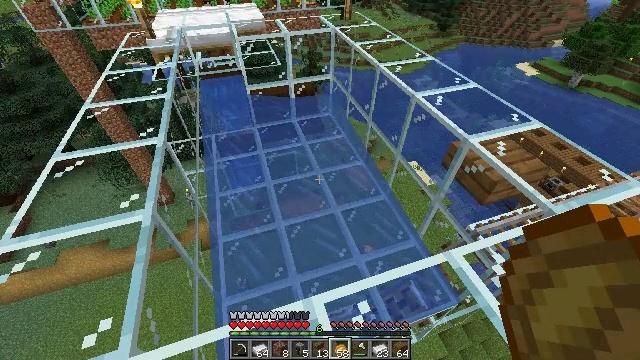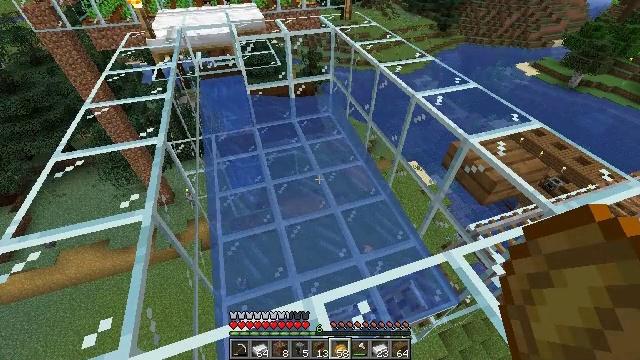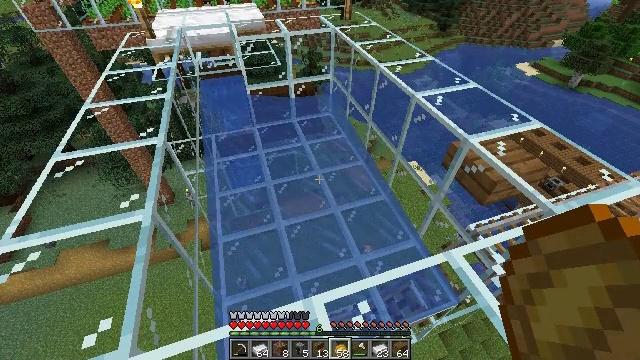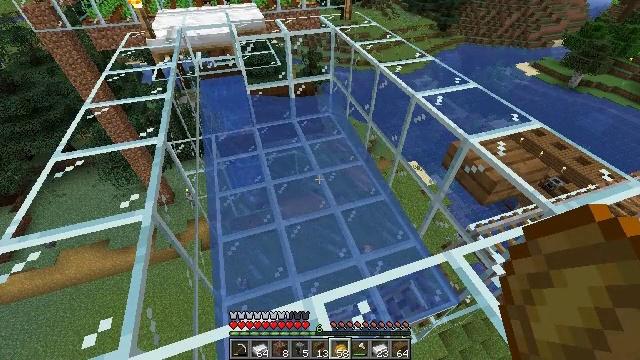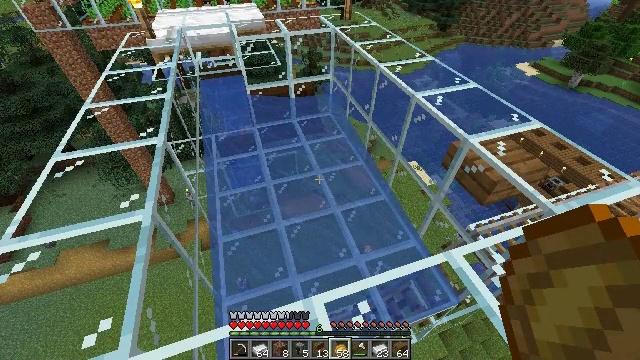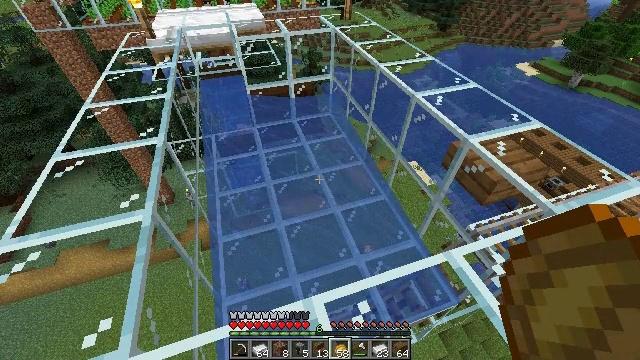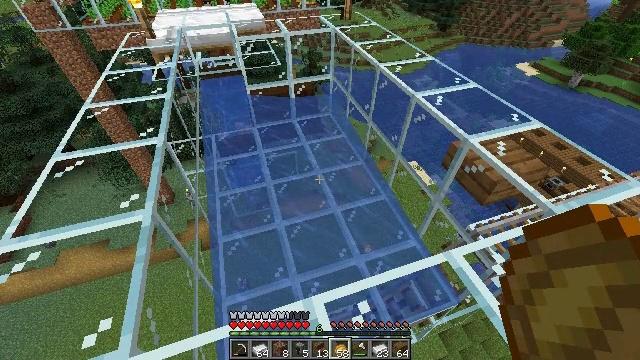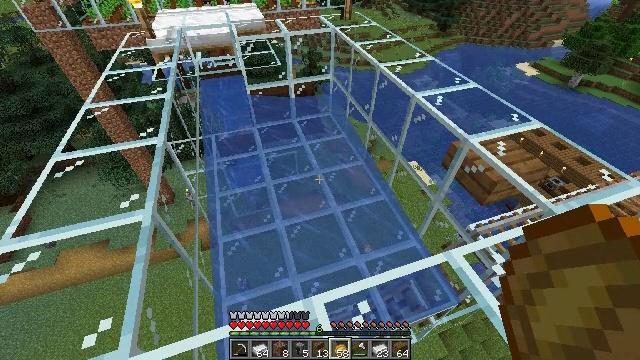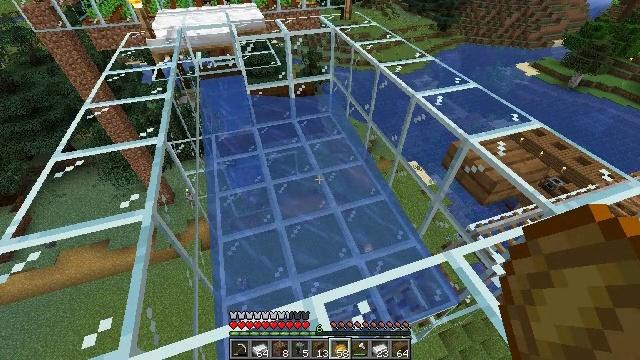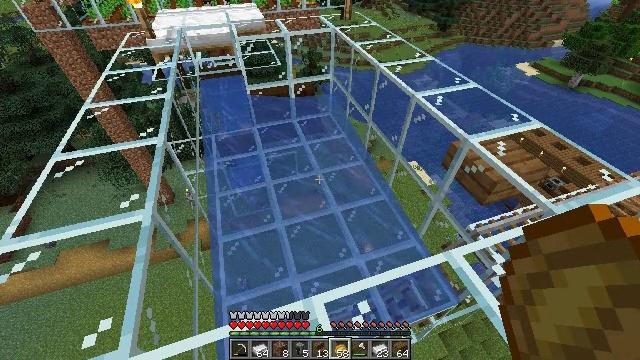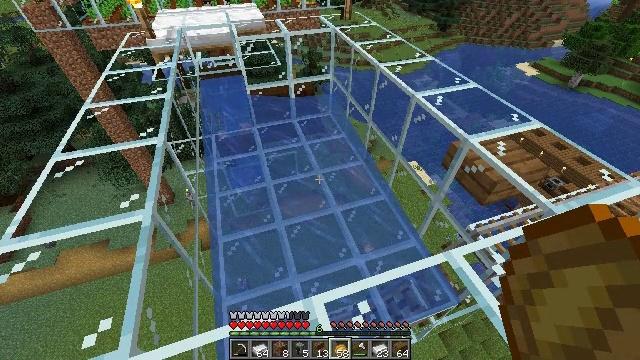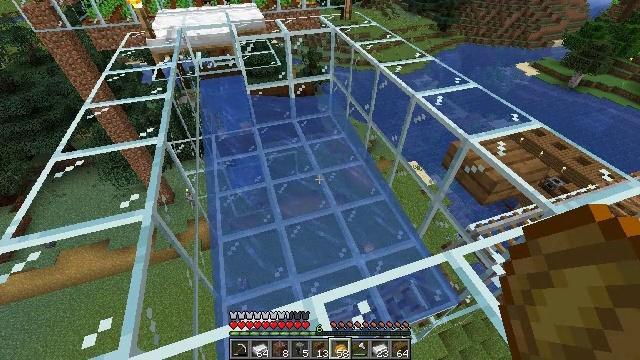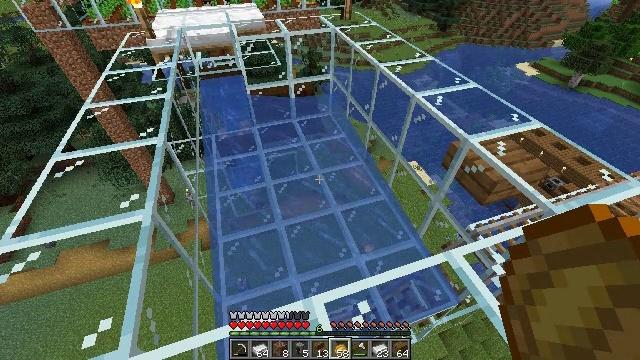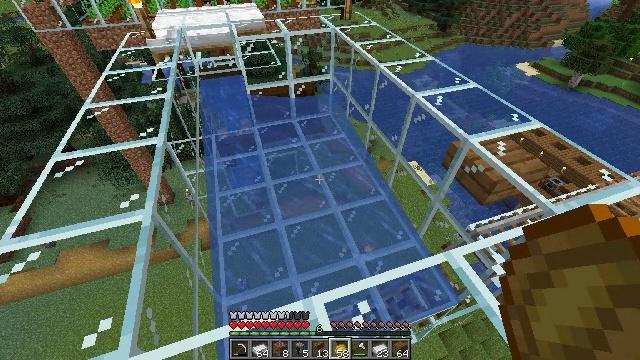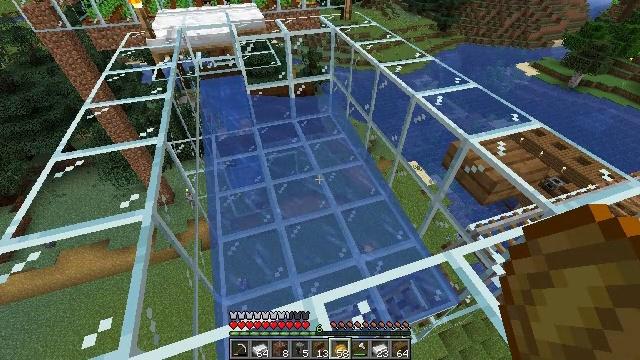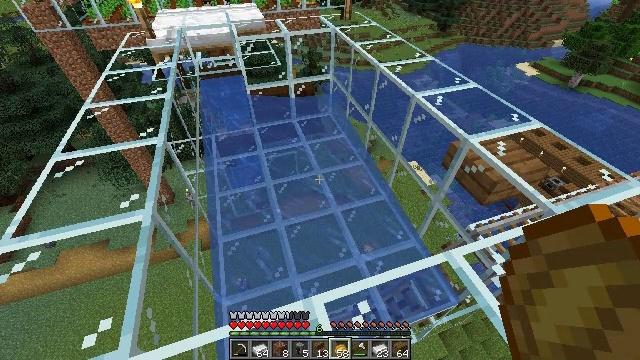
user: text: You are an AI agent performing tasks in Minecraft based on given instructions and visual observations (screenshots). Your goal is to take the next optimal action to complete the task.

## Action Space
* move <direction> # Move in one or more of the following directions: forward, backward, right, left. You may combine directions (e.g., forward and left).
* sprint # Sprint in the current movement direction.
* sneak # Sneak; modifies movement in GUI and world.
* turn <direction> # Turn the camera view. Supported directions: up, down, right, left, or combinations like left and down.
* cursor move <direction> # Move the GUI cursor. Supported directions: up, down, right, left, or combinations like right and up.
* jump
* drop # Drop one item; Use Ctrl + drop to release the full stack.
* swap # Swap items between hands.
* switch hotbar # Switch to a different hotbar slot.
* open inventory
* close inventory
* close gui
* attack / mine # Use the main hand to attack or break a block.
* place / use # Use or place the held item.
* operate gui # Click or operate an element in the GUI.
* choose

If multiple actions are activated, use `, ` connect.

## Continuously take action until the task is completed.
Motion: motion action
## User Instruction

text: Retrieve the smithing table you placed.
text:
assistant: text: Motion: no_op
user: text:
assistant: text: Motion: no_op
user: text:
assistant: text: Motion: no_op
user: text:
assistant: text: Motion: no_op
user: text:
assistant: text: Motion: no_op
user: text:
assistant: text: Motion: no_op
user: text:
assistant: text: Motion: no_op
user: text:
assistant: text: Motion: no_op
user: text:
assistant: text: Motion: no_op
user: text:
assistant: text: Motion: no_op
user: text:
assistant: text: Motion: no_op
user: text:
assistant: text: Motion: no_op
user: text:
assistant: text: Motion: no_op
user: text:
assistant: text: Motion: no_op
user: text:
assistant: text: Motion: no_op
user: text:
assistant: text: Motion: no_op
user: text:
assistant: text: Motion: no_op
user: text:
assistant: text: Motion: no_op
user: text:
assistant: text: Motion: no_op
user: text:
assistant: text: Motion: no_op
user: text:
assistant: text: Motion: no_op
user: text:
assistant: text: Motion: no_op
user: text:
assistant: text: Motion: no_op
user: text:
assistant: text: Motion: no_op
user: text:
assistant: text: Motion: no_op
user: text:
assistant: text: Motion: no_op
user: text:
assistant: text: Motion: no_op
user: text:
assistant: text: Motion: no_op
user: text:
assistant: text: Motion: no_op
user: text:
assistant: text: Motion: no_op